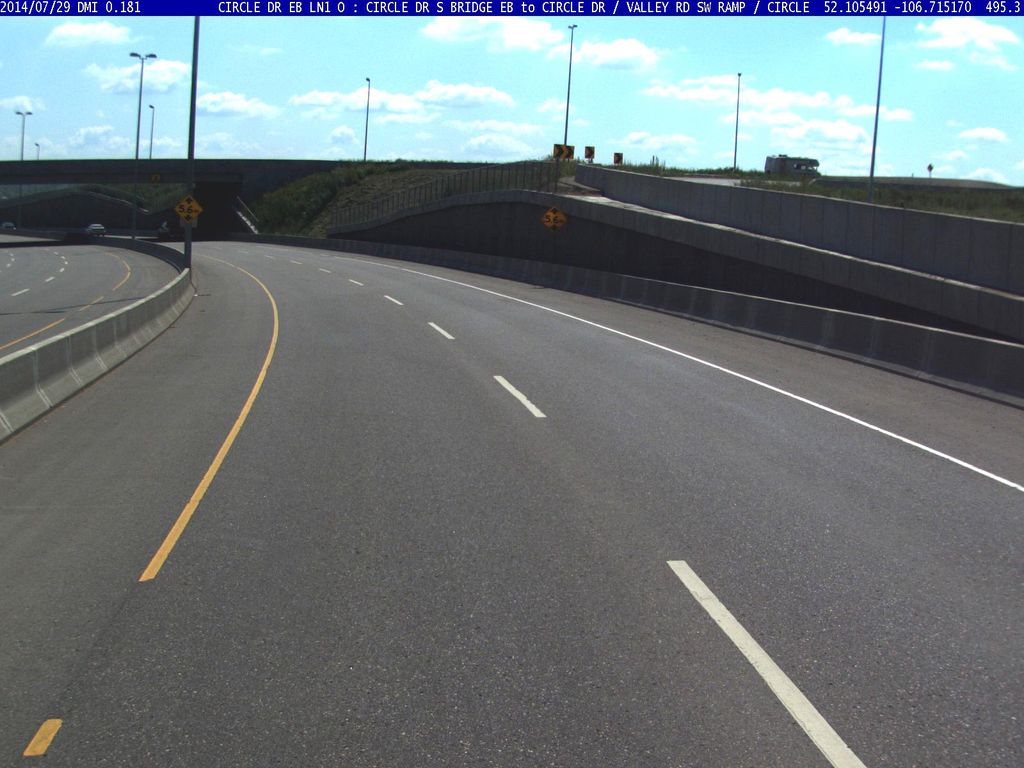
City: saskatoon